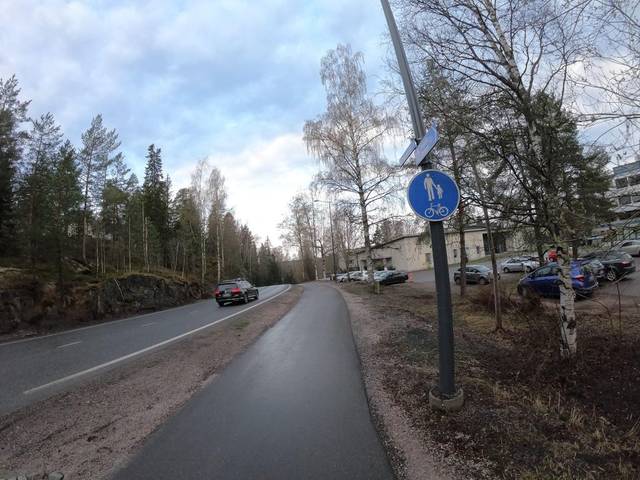
Region: Finland
Coordinates: 60.219, 24.698